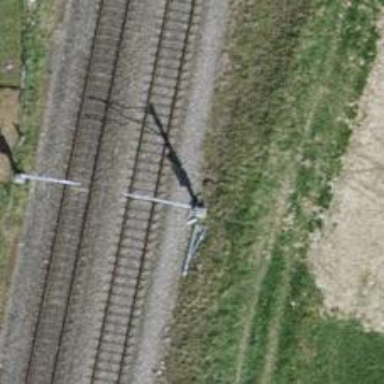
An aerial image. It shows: Railway signal.